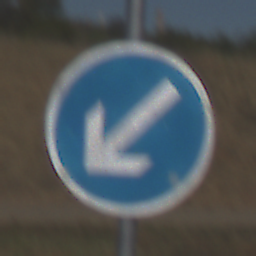
Verkehrszeichen: VorgeschriebeneVorbeifahrtLinks
Umgebung: Outdoor, RoadRail
Tageszeit: Midday
Wetter: Clear
Licht: Natural
Jahreszeit: Summer
Kontrast: HighContrast